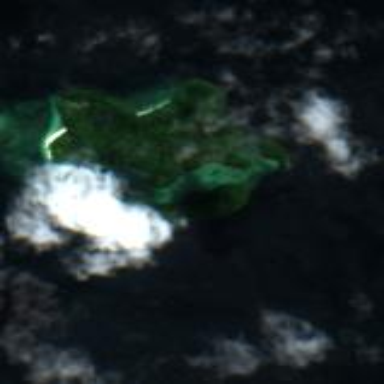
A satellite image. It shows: Islet located along the natural coastline.